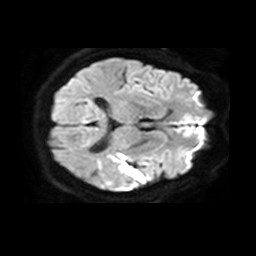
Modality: TRACE
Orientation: axial
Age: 52
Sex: male
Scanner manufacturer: philips
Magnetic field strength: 1.5 T
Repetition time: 5.156 s
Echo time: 0.07764 s